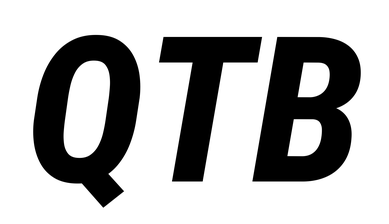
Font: Roboto-Italic_Condensed_ExtraBold_Italic